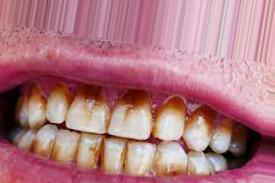
Condition: Tooth Discoloration